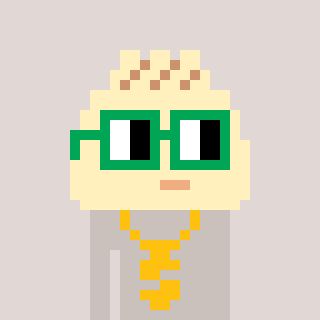
a pixel art character with square green glasses, a porkbao-shaped head and a foggrey-colored body on a warm background